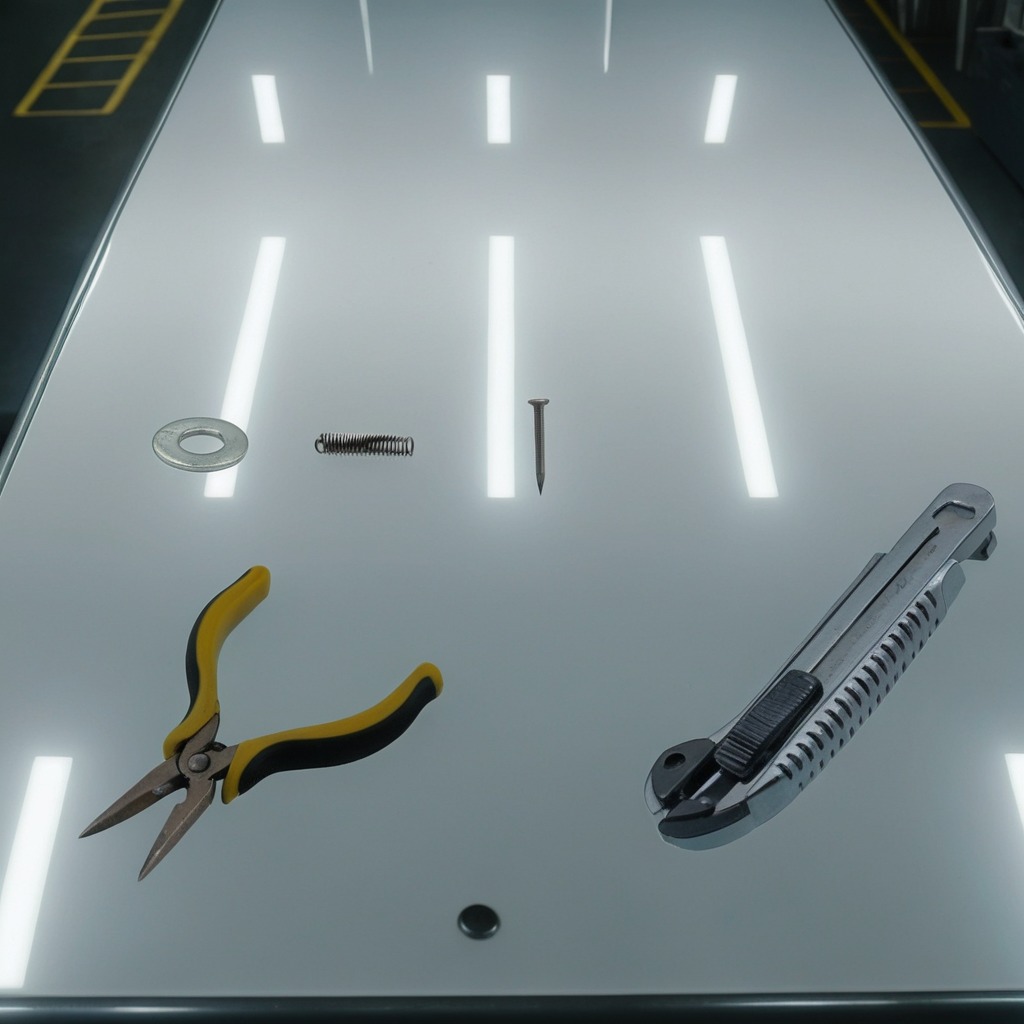
A utility knife, a flat metal washer, an iron nail, a pair of pliers, and a coiled metal spring are lying on the high-gloss table.